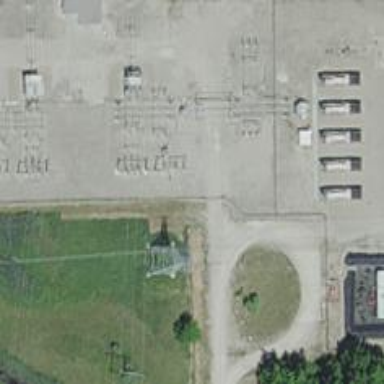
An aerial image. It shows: Switch used for power control.